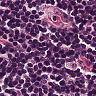
Metastatic tissue present: no